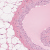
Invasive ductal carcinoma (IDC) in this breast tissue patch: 0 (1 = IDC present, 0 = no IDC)